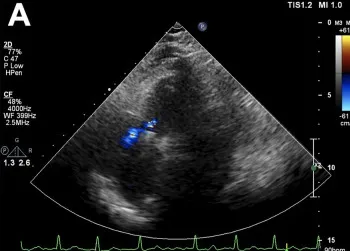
Transthoracic echocardiography after 3 months of follow-up. (A) Showing mild residual tricuspid regurgitation.
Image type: radiology (ultrasound)